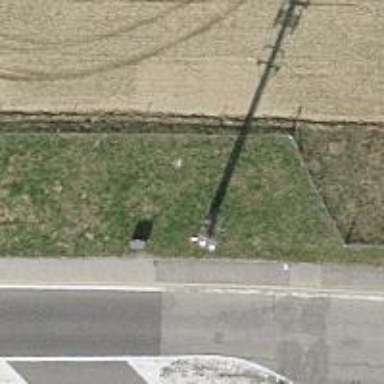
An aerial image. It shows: Pole with transformer.